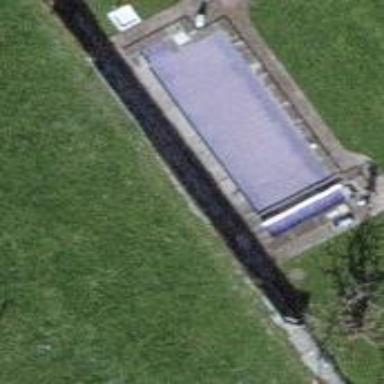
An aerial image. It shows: Swimming pool located in leisure land.